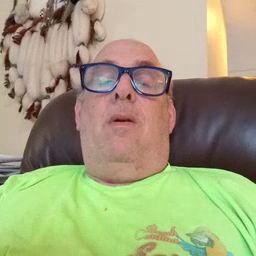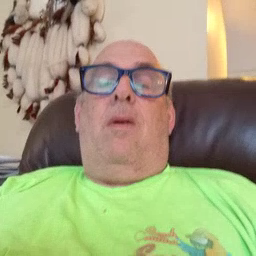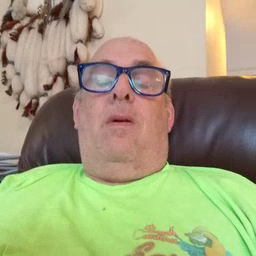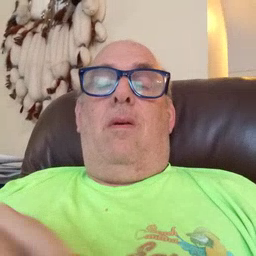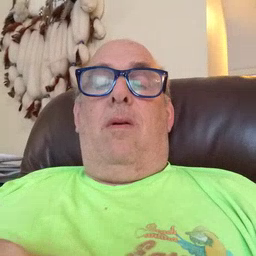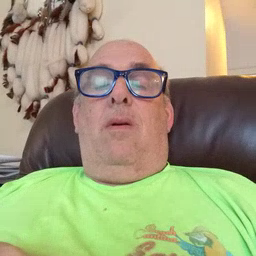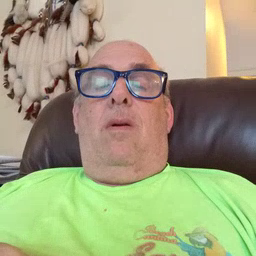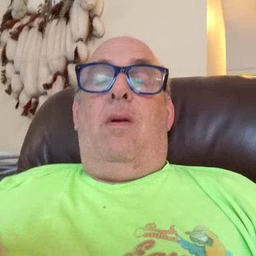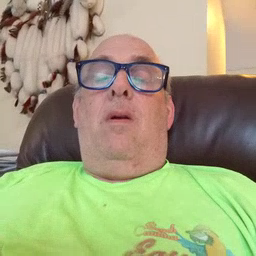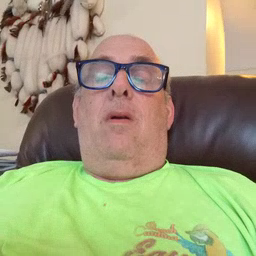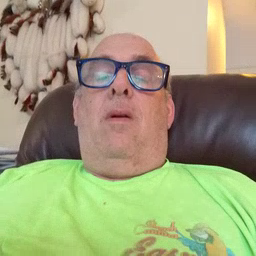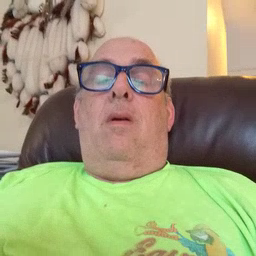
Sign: up